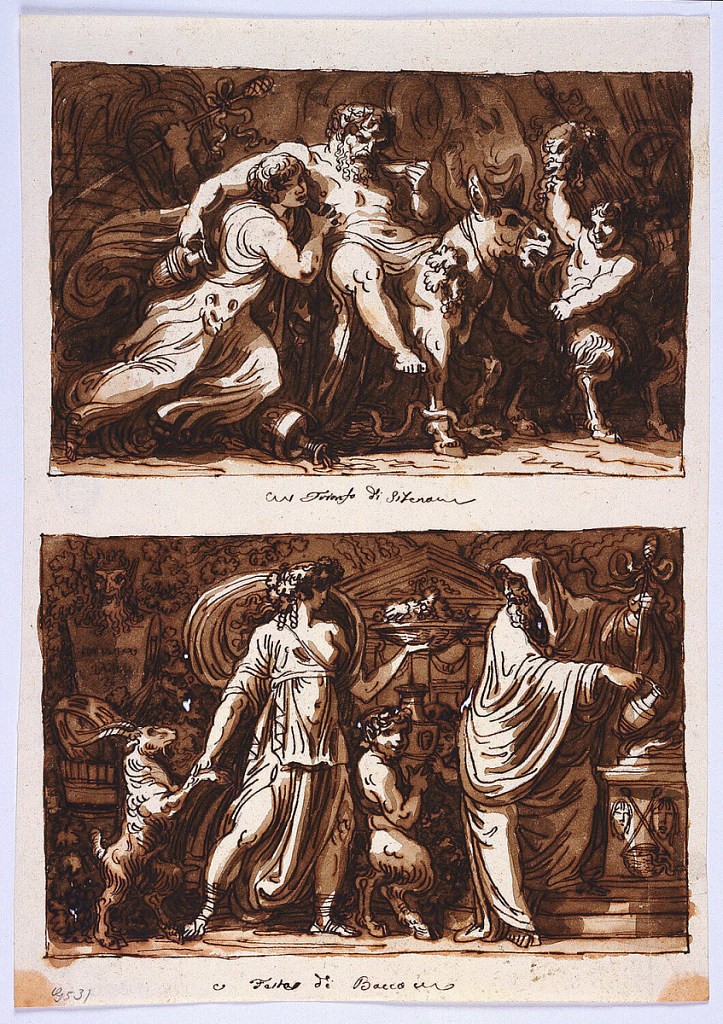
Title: Sheet from a Sketchbook: The Triumph of Silenus; Sacrifice to Bacchus
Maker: Felice Giani, Italian, 1758–1823
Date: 1800–1810
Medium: Pen and brown ink, brush and brown wash, traces of graphite on cream laid paper
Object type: Drawing
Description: Upper image. Silenus, supported by a Maenad, rides upon a donkey. He holds a bowl to his lips with his left hand and a pitcher in his right.  He is accompanied by young satyrs.  An elephant is shown in the rear.
Lower image:  A priest sacrifices wine at right. A woman in flowing robes leads a goat with her right hand and offers a dish laden with fruit and grapes with her left. She is accompanied by two young satyrs carrying a large pitcher.  A temple and satyr herm are visible in the shadows.